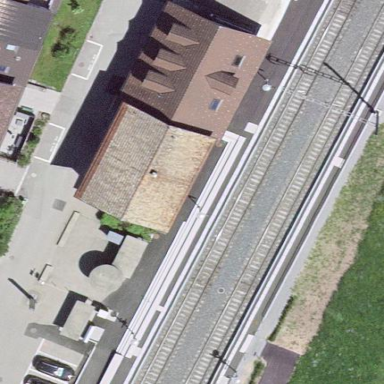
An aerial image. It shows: Train station building.